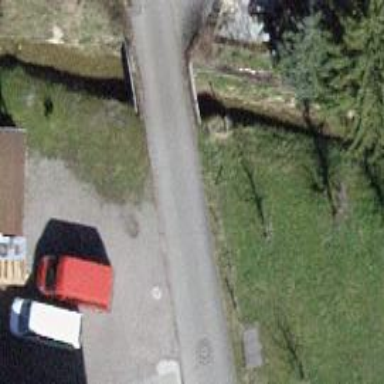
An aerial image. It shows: Residential road with bridge.